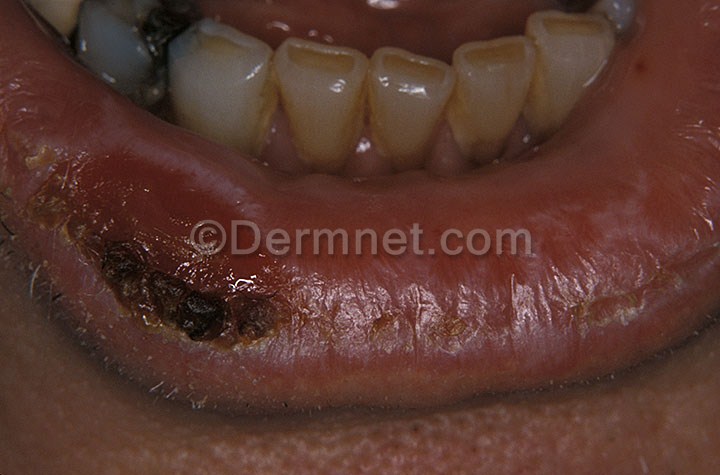
Disease: Psoriasis pictures Lichen Planus and related diseases